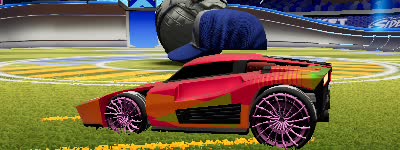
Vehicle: breakout